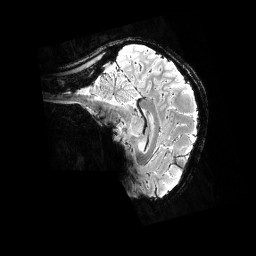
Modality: T2starw
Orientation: sagittal
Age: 23
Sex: female
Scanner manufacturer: siemens
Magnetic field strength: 6.98 T
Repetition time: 4.91 s
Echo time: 0.016 s